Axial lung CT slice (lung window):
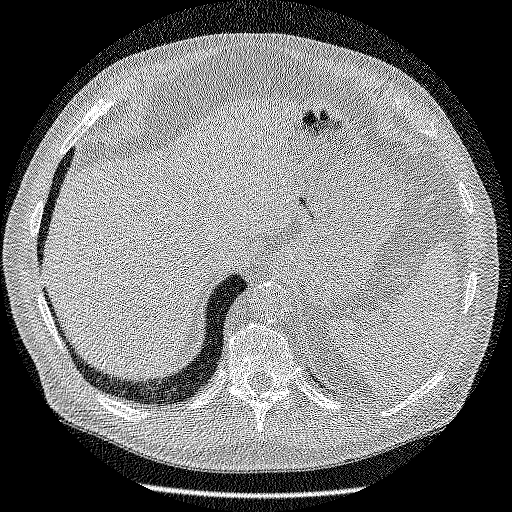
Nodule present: no